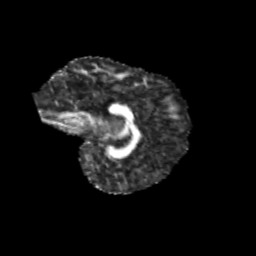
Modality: FA
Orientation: sagittal
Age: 12
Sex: female
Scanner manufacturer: siemens
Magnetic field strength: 3 T
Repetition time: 3.8 s
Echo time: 0.07 s